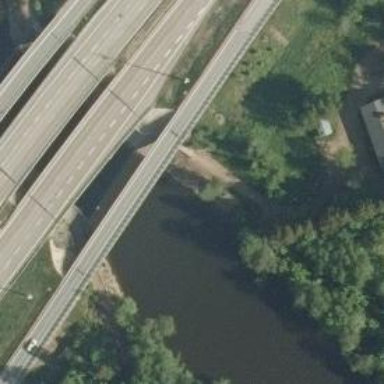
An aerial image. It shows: Bridge located on tertiary motorway link.